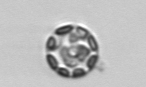
Label: Thalassiosira